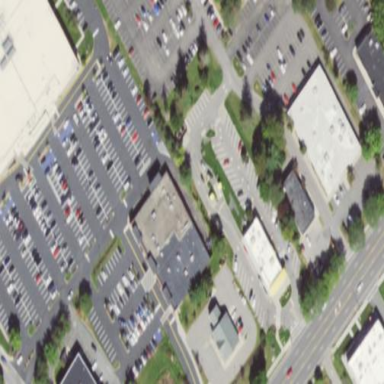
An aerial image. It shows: Retail area.